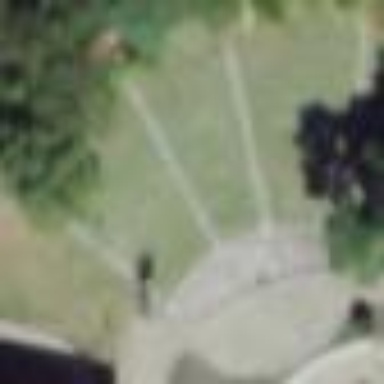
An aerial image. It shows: Outdoor amphitheater.